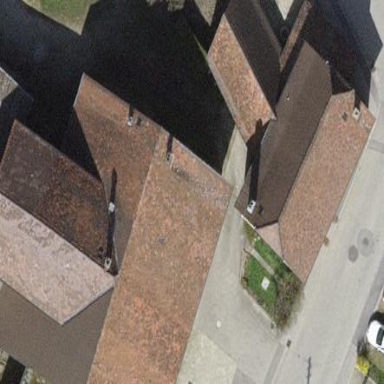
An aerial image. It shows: Simple and straightforward house.